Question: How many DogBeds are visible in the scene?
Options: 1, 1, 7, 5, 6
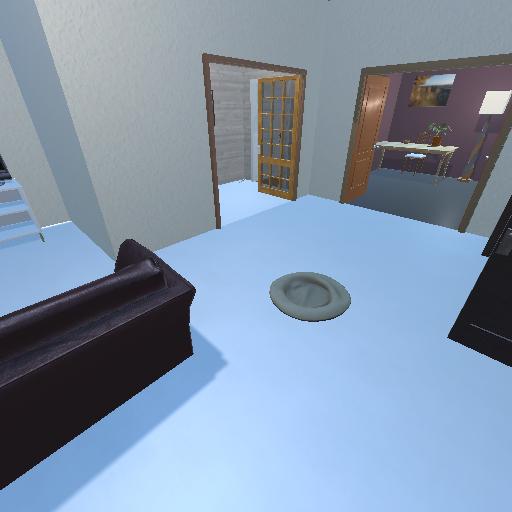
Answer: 1